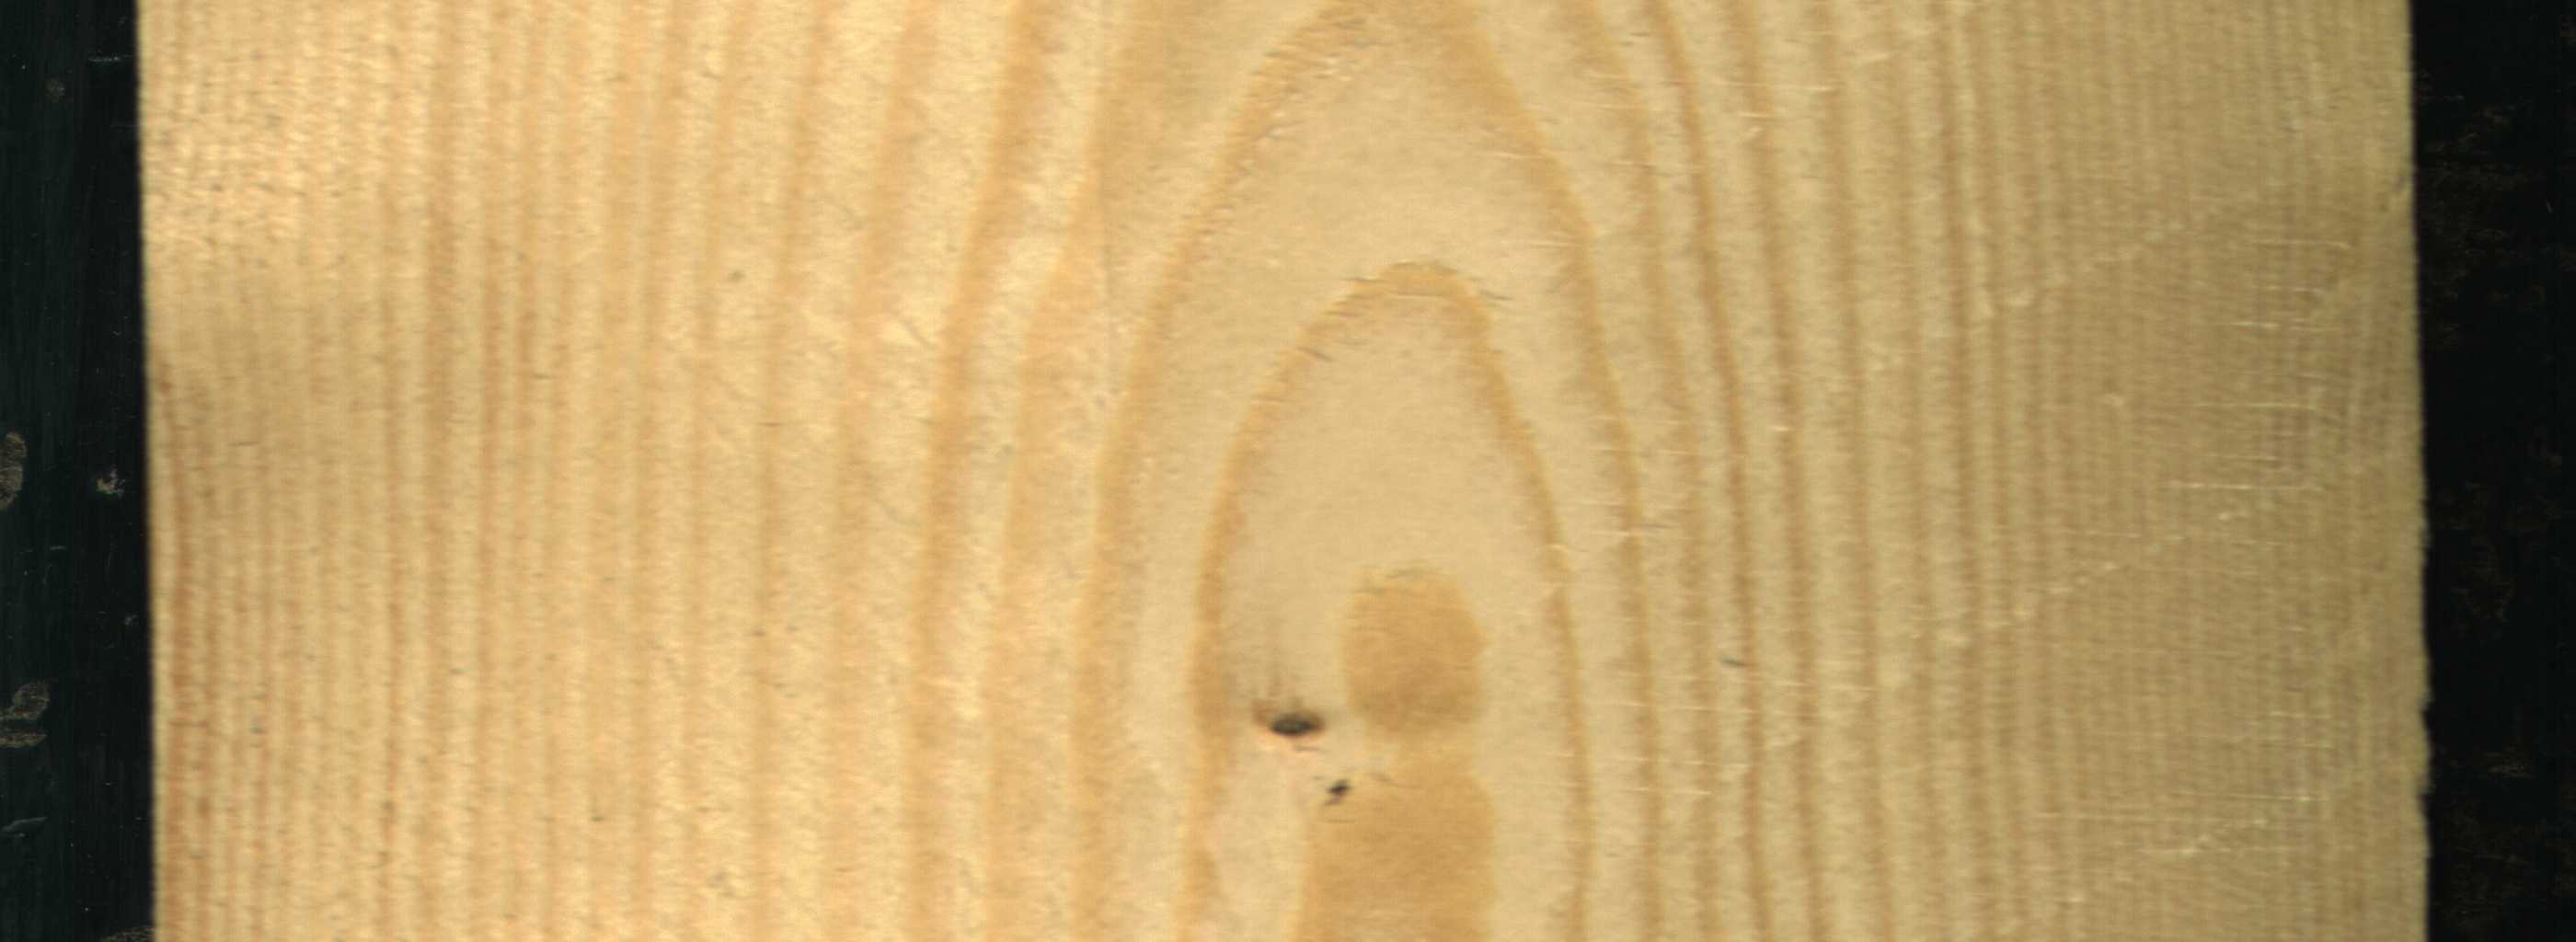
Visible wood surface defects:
Dead_Knot